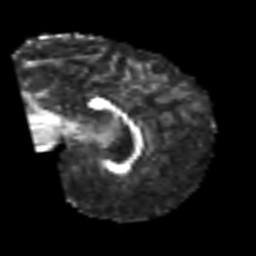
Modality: FA
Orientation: sagittal
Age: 50
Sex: male
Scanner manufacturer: siemens
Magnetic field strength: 3 T
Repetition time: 6.1 s
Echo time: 0.101 s